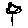
Label: flower